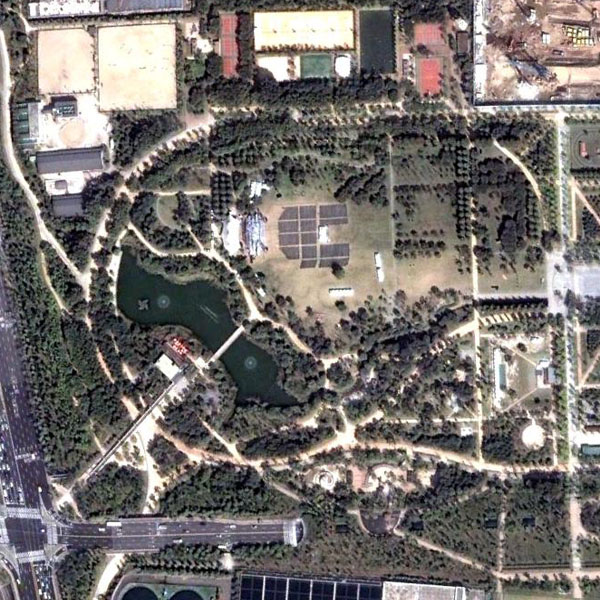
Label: Park